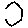
Label: hexagon